Current action and preconditions to check: trajectory_clear

Your task: For each precondition in the list above, predict whether it will hold at this action.

Consider the current scene as observed from the mobile robot's camera, and analyze the predicted future states of all dynamic agents (e.g., people, animals, vehicles, or any moving entities) within the NEXT SECOND.

IMPORTANT: Only answer "very likely" if you are absolutely certain—based on strong, clear evidence—that a dynamic agent will violate the precondition in the predicted future state. Do NOT answer "very likely" for unlikely, ambiguous, or low-probability risks.

Ask yourself for each precondition: Is there a high probability, with clear and convincing evidence, that the predicted future states of any dynamic agent will interfere with the predicted future state of the currently executing action within the NEXT SECOND, causing that precondition to fail?

Assess the risk level based on these predictions. Use "likely" or "very likely" if motions create a clear risk of interference.

Use "neutral" or "improbable" if agents are nearby but their predicted paths are clearly diverging or non-conflicting.

Failure Risk Categories: "very improbable", "improbable", "neutral", "likely", "very likely"

Answer Format: Output ONLY the probability_of_failure value from these categories: "very improbable", "improbable", "neutral", "likely", "very likely"

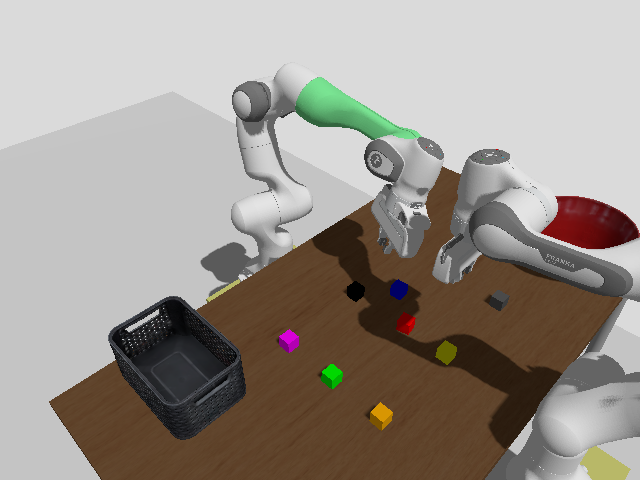

Answer: neutral